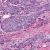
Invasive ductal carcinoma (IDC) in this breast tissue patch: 1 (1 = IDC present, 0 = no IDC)